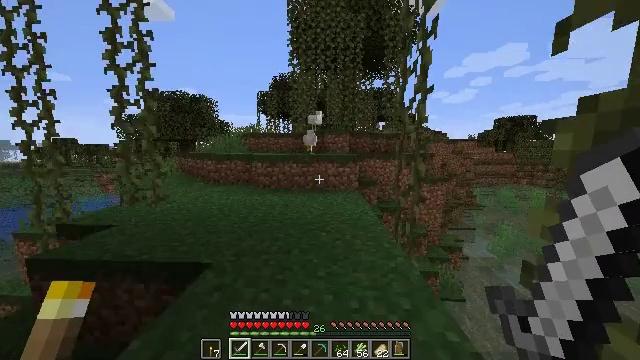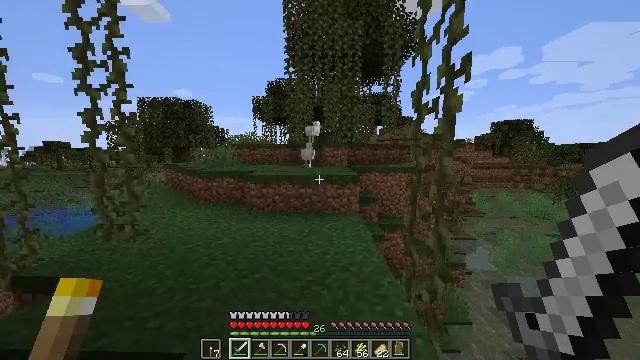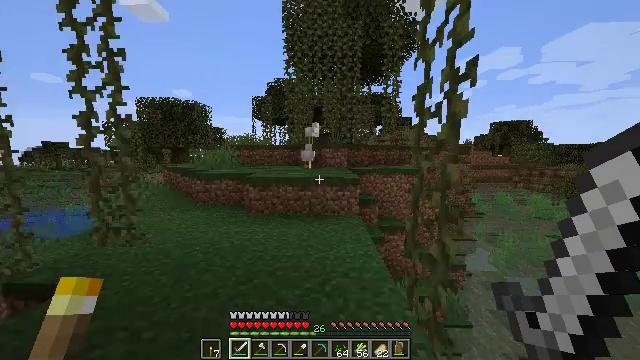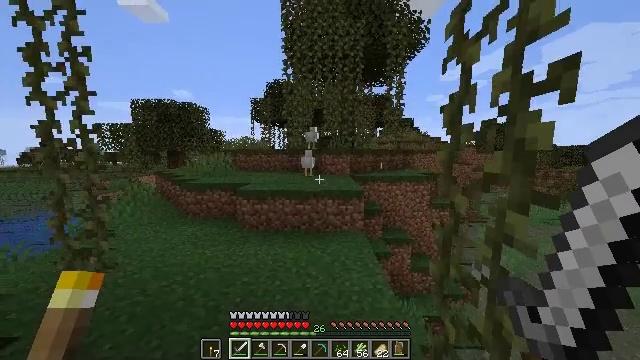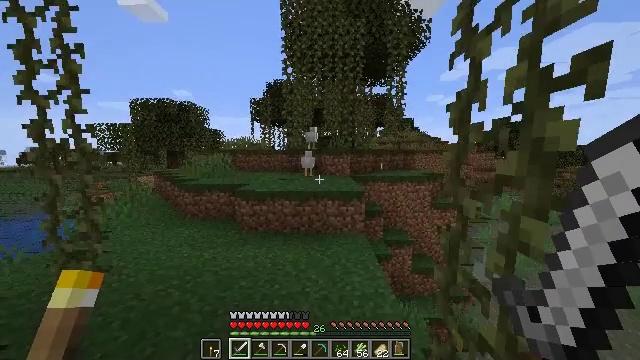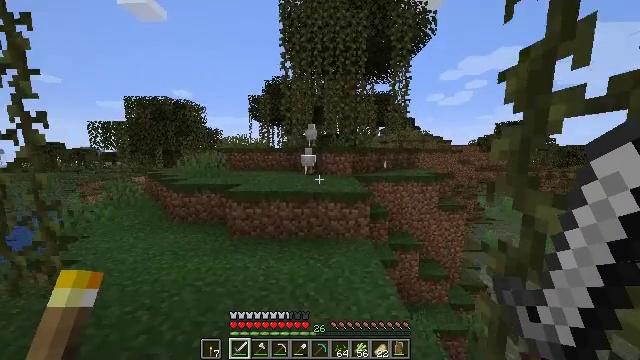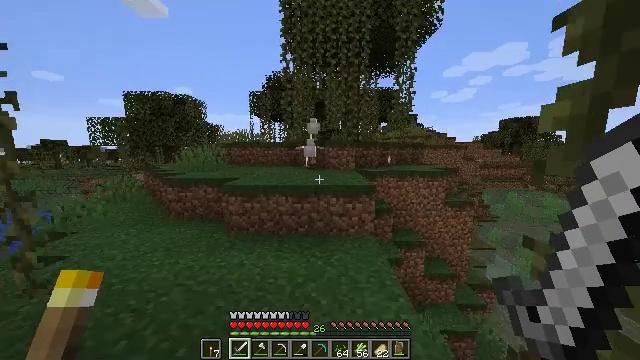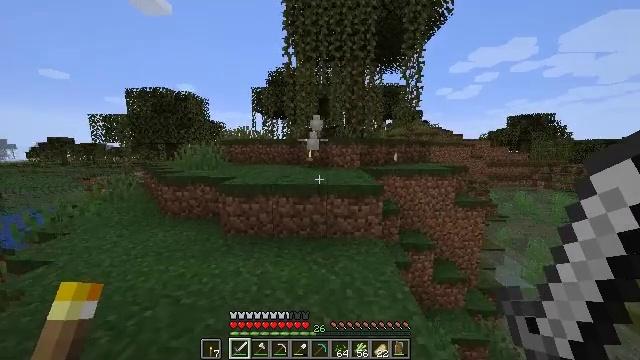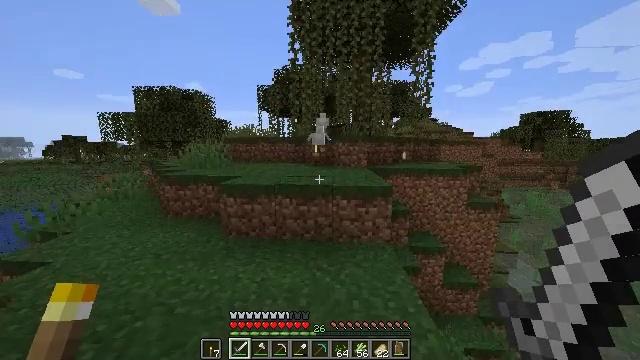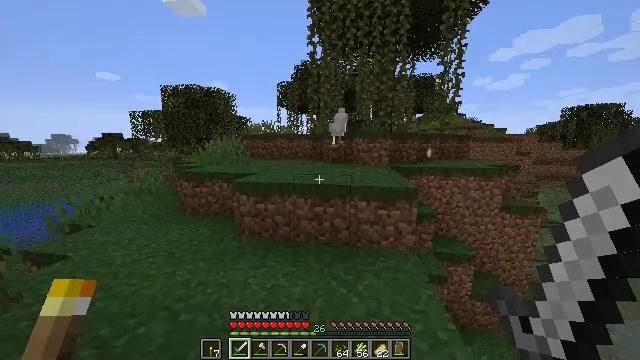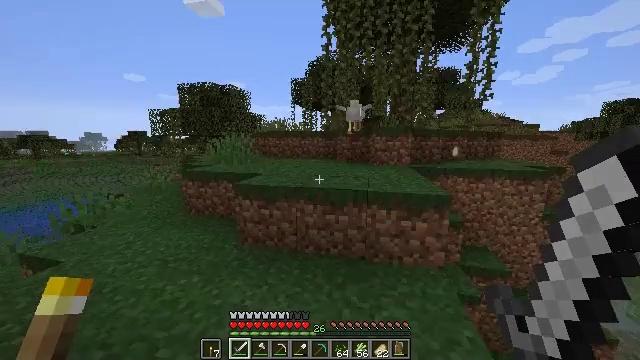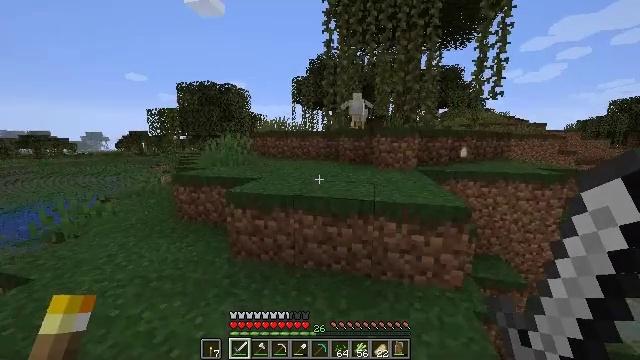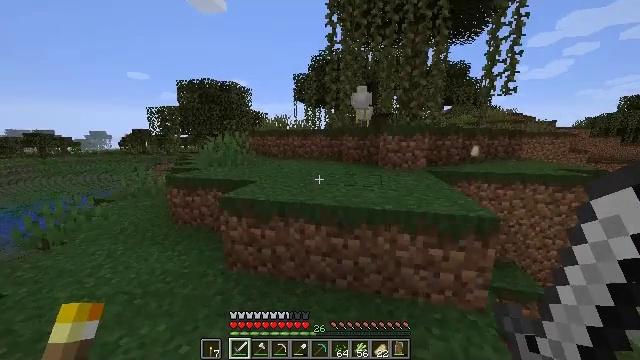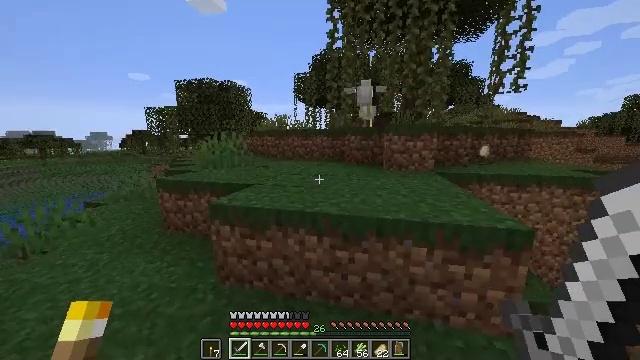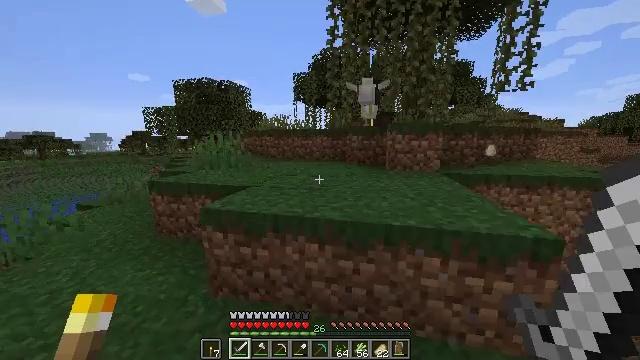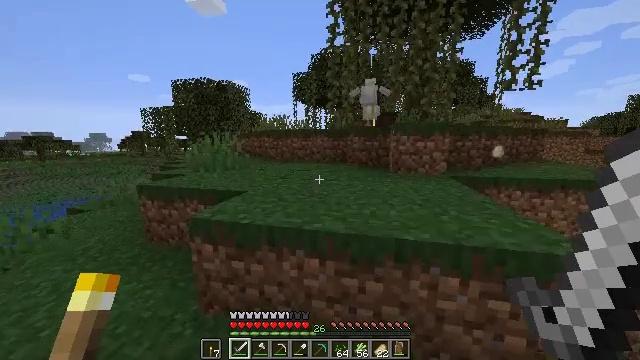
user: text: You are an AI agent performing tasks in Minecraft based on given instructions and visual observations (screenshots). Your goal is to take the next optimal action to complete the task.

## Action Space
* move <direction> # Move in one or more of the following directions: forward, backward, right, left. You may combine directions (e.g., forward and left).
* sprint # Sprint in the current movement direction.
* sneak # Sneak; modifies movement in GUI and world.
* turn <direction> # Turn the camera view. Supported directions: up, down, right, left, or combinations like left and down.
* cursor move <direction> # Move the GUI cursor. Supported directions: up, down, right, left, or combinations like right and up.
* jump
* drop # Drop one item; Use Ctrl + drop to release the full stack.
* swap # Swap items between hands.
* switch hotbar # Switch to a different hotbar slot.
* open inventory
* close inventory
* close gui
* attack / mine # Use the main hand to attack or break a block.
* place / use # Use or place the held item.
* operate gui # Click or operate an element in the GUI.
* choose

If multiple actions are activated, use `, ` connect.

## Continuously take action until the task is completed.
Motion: motion action
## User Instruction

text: Collect sugar cane near water sources.
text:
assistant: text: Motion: move forward, sprint, jump
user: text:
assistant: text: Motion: move forward, sprint, jump
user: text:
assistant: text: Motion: move forward, sprint, jump
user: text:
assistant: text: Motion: move forward, sprint, jump
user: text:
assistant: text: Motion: move forward, sprint, jump
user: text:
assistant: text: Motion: move forward, sprint
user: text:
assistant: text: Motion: move forward, sprint
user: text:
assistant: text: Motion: move forward, sprint, turn left
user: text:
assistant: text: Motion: move forward, sprint, turn left
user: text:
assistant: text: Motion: move forward, sprint, turn left
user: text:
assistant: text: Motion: move forward, sprint
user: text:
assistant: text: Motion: move forward, sprint
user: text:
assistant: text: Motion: move forward, sprint
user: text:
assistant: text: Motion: move forward, sprint
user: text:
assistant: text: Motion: move forward, sprint, jump
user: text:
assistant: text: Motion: move forward, sprint, turn right, jump
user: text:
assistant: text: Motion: move forward, sprint, turn right, jump
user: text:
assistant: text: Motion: move forward, sprint, turn right, jump
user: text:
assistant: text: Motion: move forward, sprint, turn right, jump
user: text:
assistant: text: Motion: move forward, sprint, turn right, jump
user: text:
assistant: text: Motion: move forward, sprint, turn right, jump
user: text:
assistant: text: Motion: move forward, sprint, turn right, jump
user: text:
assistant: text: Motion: move forward, sprint, turn right, jump
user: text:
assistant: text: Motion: move forward, sprint, turn right, jump
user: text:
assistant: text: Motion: move forward, sprint, turn right, jump
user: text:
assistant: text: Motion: move forward, sprint, turn right, jump
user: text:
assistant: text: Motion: move forward, sprint, turn right, jump
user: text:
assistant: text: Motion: move forward, sprint, turn right, jump
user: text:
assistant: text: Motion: move forward, sprint, turn right, jump
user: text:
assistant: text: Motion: move forward, sprint, jump